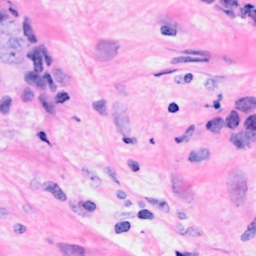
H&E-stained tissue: Breast